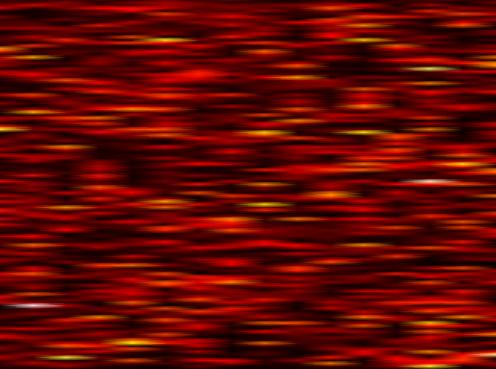
Label: WOLA